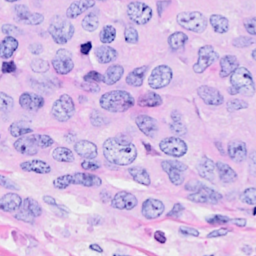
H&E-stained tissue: Breast